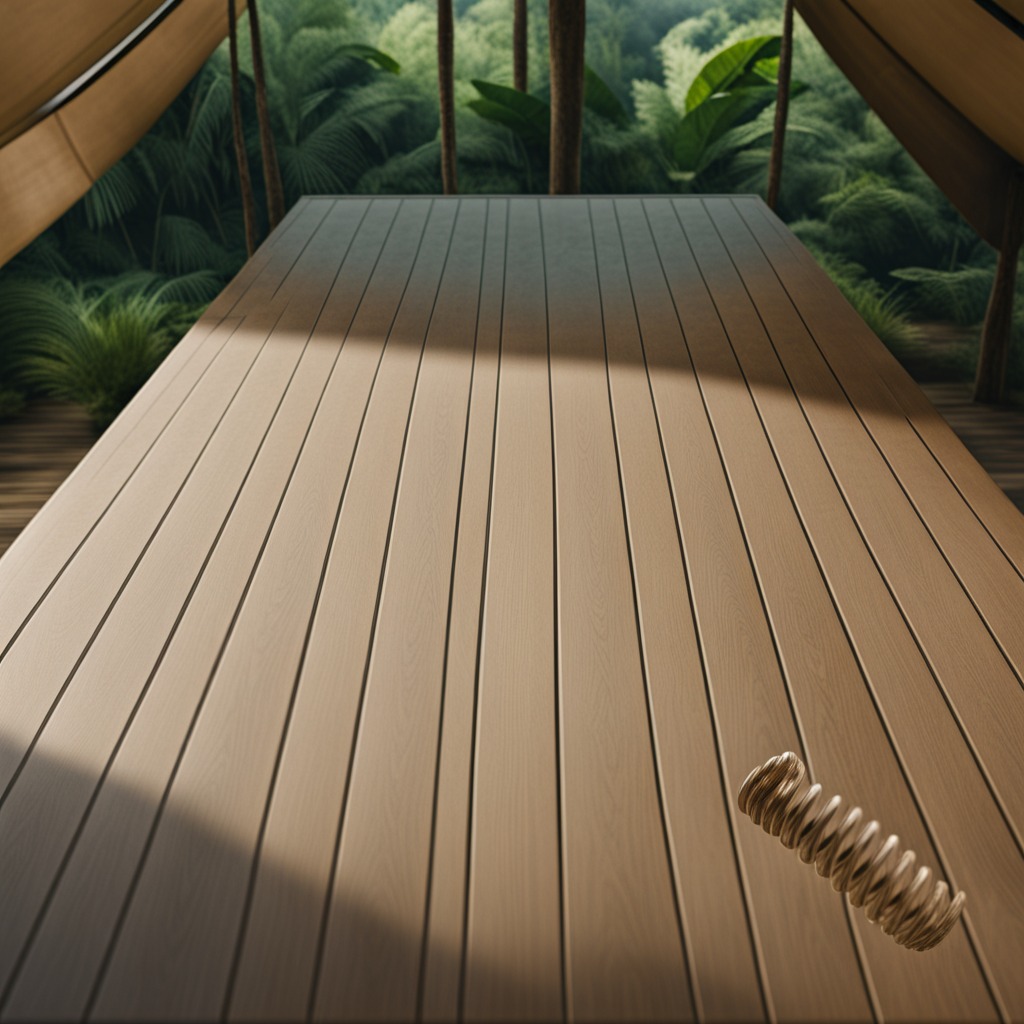
A coiled metal spring lies on a wooden table inside a jungle field workshop tent.